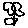
Label: flower